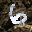
Label: 6